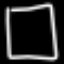
Label: square